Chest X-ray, PA view. Patient: 58 years old, sex F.
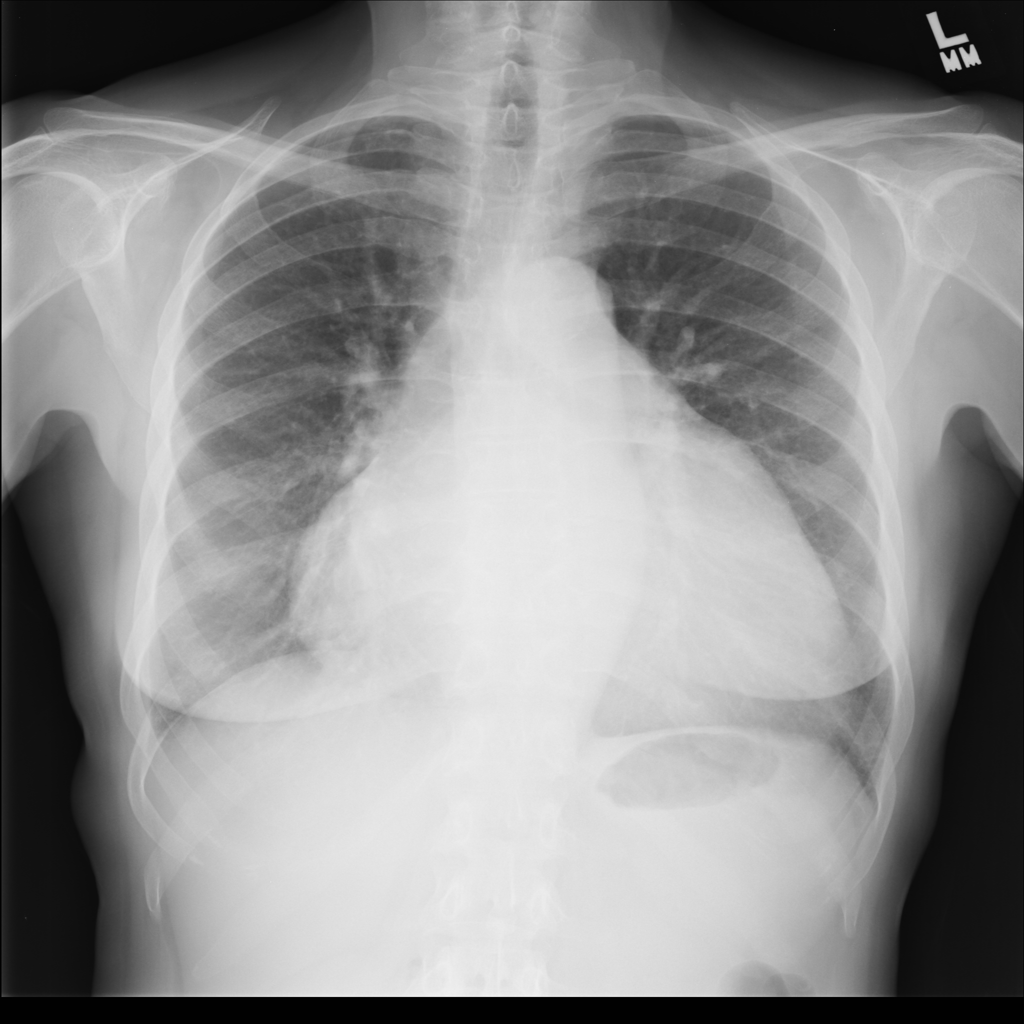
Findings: Cardiomegaly, Edema, Effusion, Fibrosis, Infiltration